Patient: sex M, age 74
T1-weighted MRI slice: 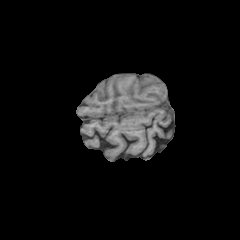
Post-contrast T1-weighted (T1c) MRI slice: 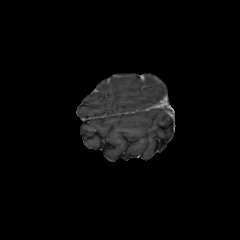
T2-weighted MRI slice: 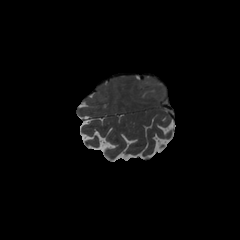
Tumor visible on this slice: no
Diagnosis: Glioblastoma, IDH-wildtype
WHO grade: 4